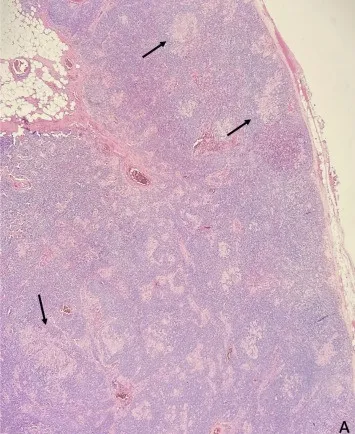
Anatomopathological study of lymph node. (A) Lymph node exhibiting distorted architecture characterized by a significant number of histiocytes, at times aggregated and forming non-necrotizing granulomas (black arrows).
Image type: pathology (h&e)